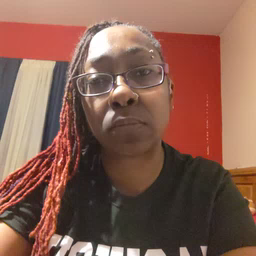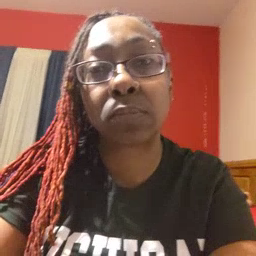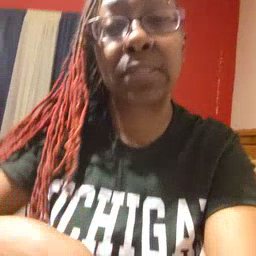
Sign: zipper